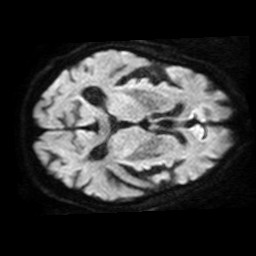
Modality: TRACE
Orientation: axial
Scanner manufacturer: philips
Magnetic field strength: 1.5 T
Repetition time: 4.576 s
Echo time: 0.07843 s